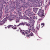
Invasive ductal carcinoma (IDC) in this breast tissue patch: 1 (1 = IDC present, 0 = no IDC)